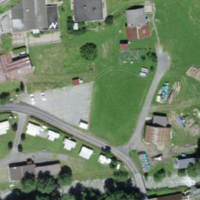
EUNIS habitat code: 54
Species observed at this site:
Buteo buteo